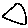
Label: triangle